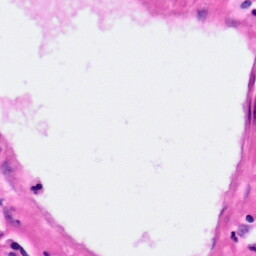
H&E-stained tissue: Pancreatic